Field crop: maize
Growth stage: 2
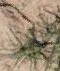
Species: salsola